Field crop: tomato
Growth stage: 1
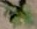
Species: solanum